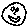
Label: smiley face